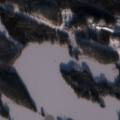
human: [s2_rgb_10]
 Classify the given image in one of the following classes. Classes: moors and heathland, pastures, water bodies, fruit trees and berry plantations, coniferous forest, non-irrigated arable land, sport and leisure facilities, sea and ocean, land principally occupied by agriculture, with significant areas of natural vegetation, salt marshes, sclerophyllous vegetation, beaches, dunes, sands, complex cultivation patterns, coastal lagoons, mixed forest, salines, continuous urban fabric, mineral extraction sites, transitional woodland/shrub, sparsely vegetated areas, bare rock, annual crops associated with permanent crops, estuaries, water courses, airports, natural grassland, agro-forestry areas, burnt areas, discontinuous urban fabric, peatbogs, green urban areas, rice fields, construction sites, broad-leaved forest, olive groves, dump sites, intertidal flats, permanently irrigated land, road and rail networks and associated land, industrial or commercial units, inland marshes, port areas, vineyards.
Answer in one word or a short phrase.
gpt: coniferous forest, mixed forest, transitional woodland/shrub, water bodies